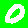
Digit: 0